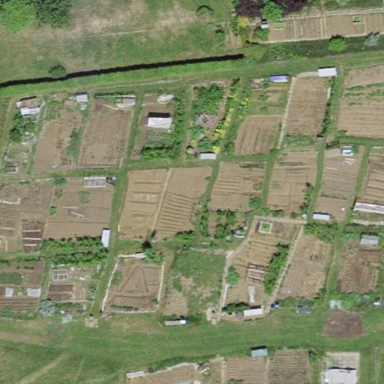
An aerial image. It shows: Allotments area.